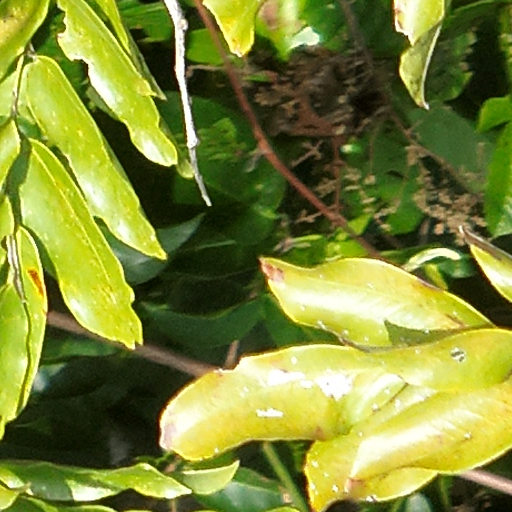
Species: Dipteryx oleifera
GBIF accepted scientific name: Dipteryx oleifera
Crown area (m\u00b2): 259.146